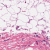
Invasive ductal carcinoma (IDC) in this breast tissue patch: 0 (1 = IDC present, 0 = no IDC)